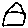
Label: house